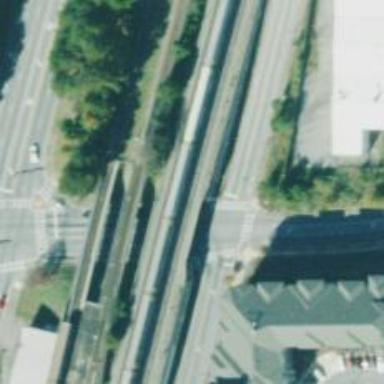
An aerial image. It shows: Railway bridge.